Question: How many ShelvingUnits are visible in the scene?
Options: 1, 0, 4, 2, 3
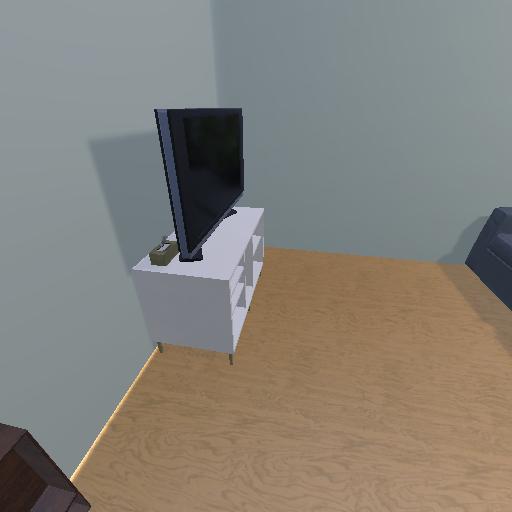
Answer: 1